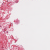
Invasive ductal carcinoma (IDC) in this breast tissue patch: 0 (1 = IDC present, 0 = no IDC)